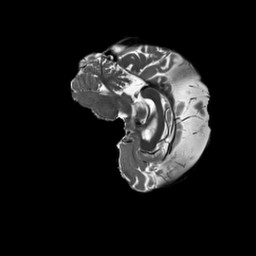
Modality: T2w
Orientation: sagittal
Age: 24
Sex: female
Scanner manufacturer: siemens
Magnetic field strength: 3 T
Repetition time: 3.2 s
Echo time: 0.566 s